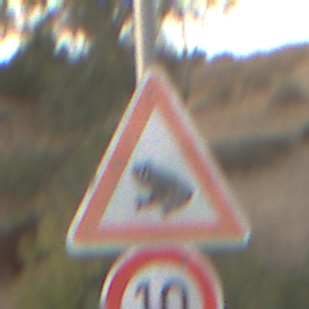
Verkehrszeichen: AmphibienwanderungRechts
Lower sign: Geschwindigkeit10
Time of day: SunriseSunset
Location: Outdoor (RoadRail)
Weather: PartlyCloudy
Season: NotSpecified
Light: Natural